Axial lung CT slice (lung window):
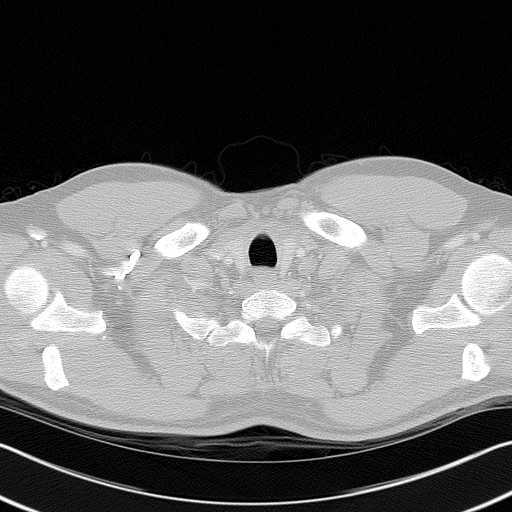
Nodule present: no